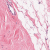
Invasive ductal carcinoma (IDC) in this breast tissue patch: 0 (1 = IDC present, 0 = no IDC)